Interaction volume radius: 10 \u00c5
Interaction volume height: 15 \u00c5
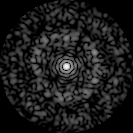
Disorder parameter: 0.8271